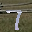
Label: 7